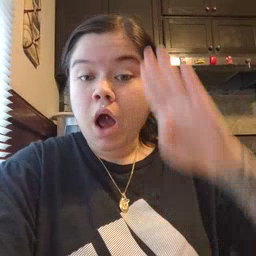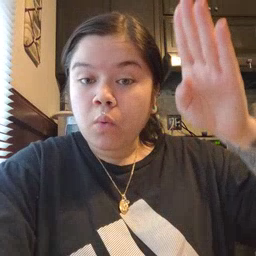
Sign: hello